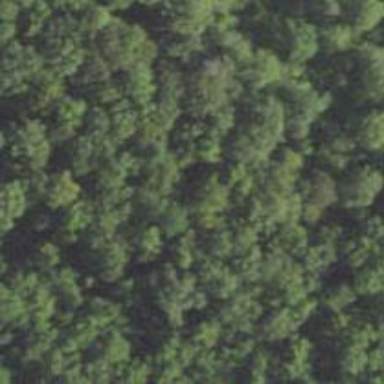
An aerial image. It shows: Serene woodland landscape.